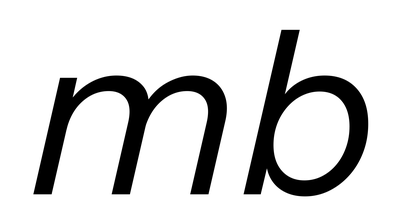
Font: InstrumentSans-Italic_Italic